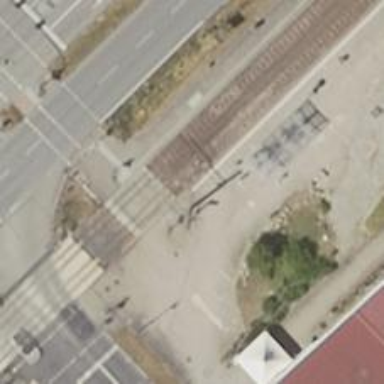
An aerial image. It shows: Paved platform for public transport with shelter. This platform serves tram services.